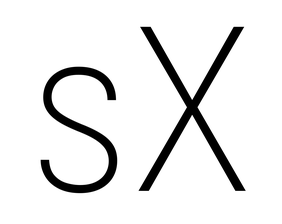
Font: Roboto_Condensed_ExtraLight